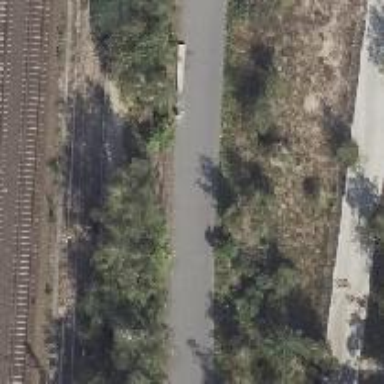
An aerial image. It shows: Disused railway.